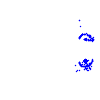
Particle: electron